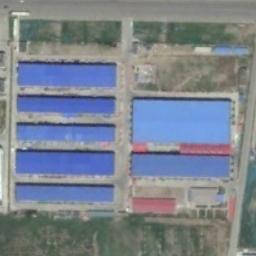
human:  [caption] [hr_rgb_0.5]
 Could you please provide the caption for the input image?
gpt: Numerous houses of different shapes are in the industrial area .

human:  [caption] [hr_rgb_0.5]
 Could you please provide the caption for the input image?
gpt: The industrial area has some neatly arranged blue workshops is surrounded by roads .

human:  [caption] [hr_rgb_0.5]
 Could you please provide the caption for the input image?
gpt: Neatly planned factories and roads in an industrial area with green belts .

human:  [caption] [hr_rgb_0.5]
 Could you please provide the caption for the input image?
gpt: Industrial areas have different building sizes .

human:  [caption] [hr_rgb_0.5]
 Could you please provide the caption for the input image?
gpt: There are some blue buildings and some green lawns on the industrial area .